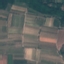
Land use / land cover: PermanentCrop